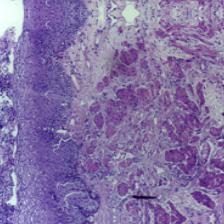
Diagnosis: Normal